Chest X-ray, PA view. Patient: 45 years old, sex M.
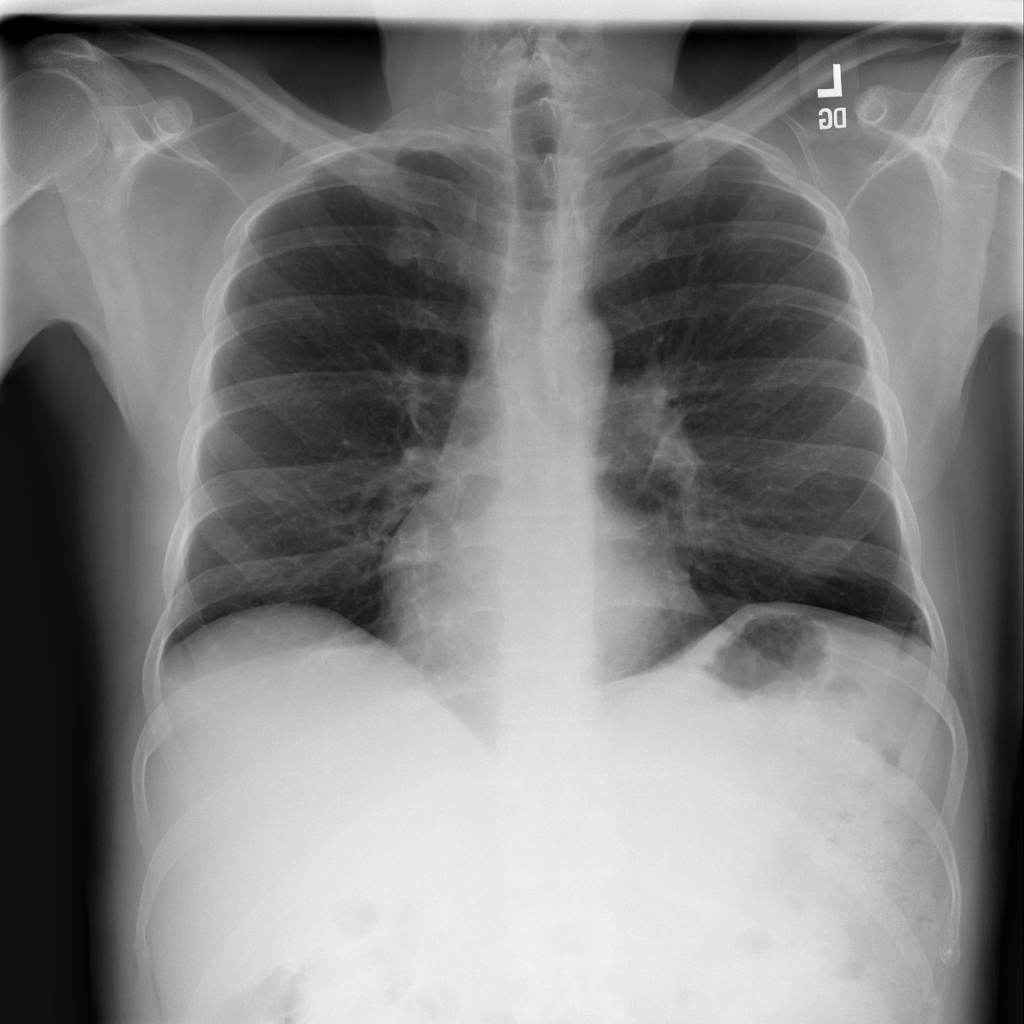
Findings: Atelectasis